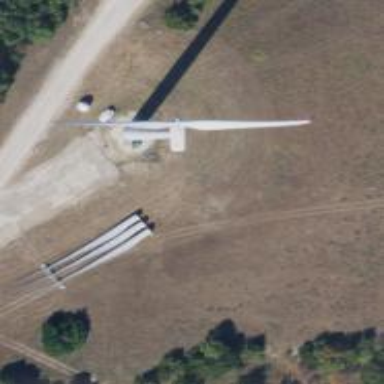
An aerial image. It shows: Wind turbine generator that utilizes wind as its source for generating electricity. It is of the horizontal axis type.